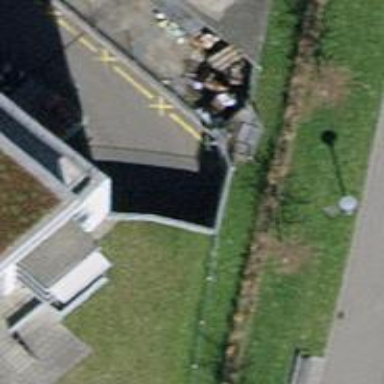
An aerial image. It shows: Parking entrance.